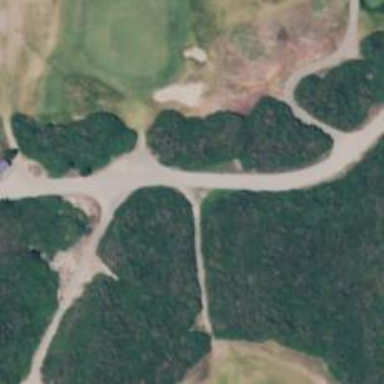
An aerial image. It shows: Path designated for golf carts.